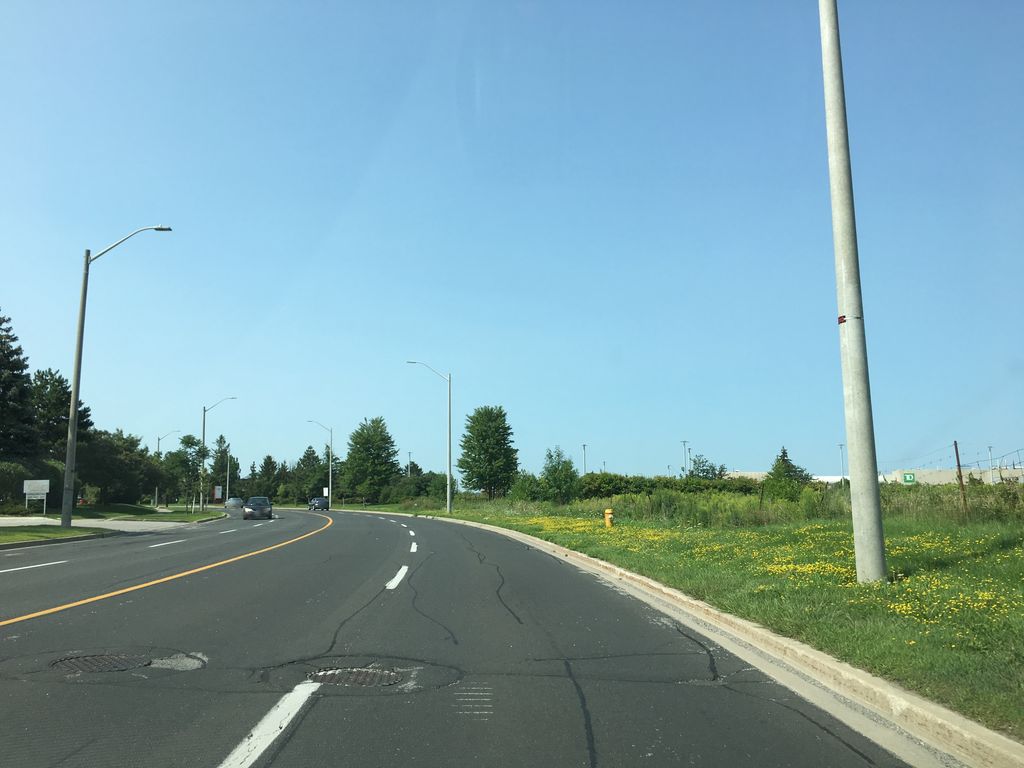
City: toronto